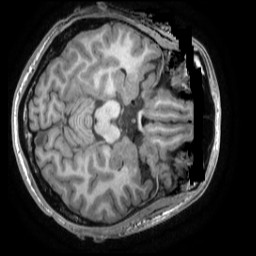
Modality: T1w
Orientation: axial
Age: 34
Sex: male
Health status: healthy
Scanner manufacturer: ge